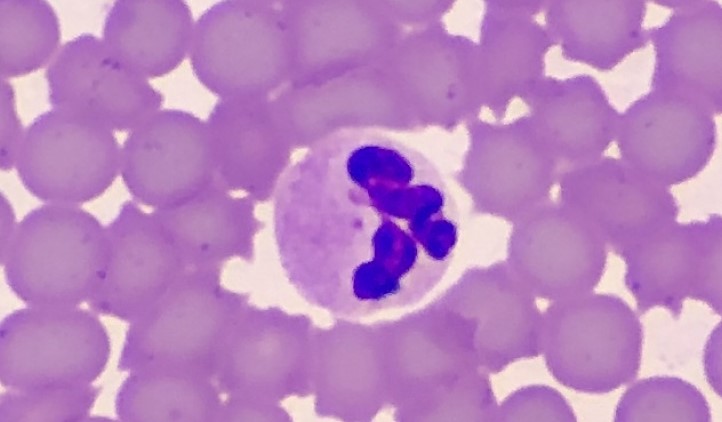
White blood cell type: Neutrophil